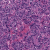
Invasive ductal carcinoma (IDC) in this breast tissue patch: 1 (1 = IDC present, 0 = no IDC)